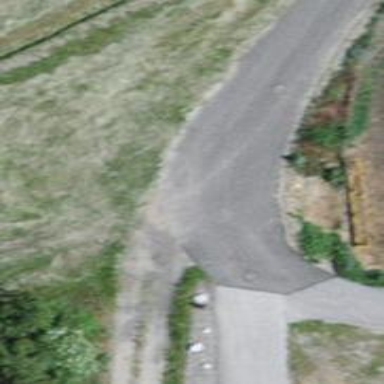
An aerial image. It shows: Unpaved service road.